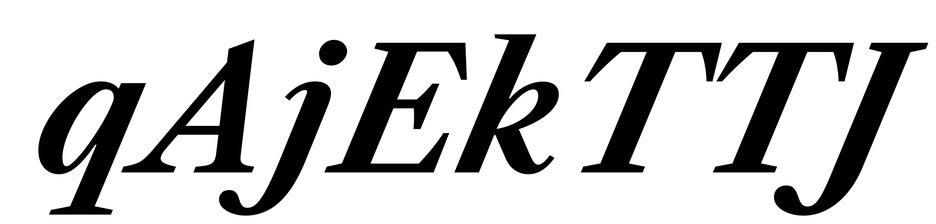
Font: LibreCaslonText-Italic_Bold_Italic